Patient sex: F
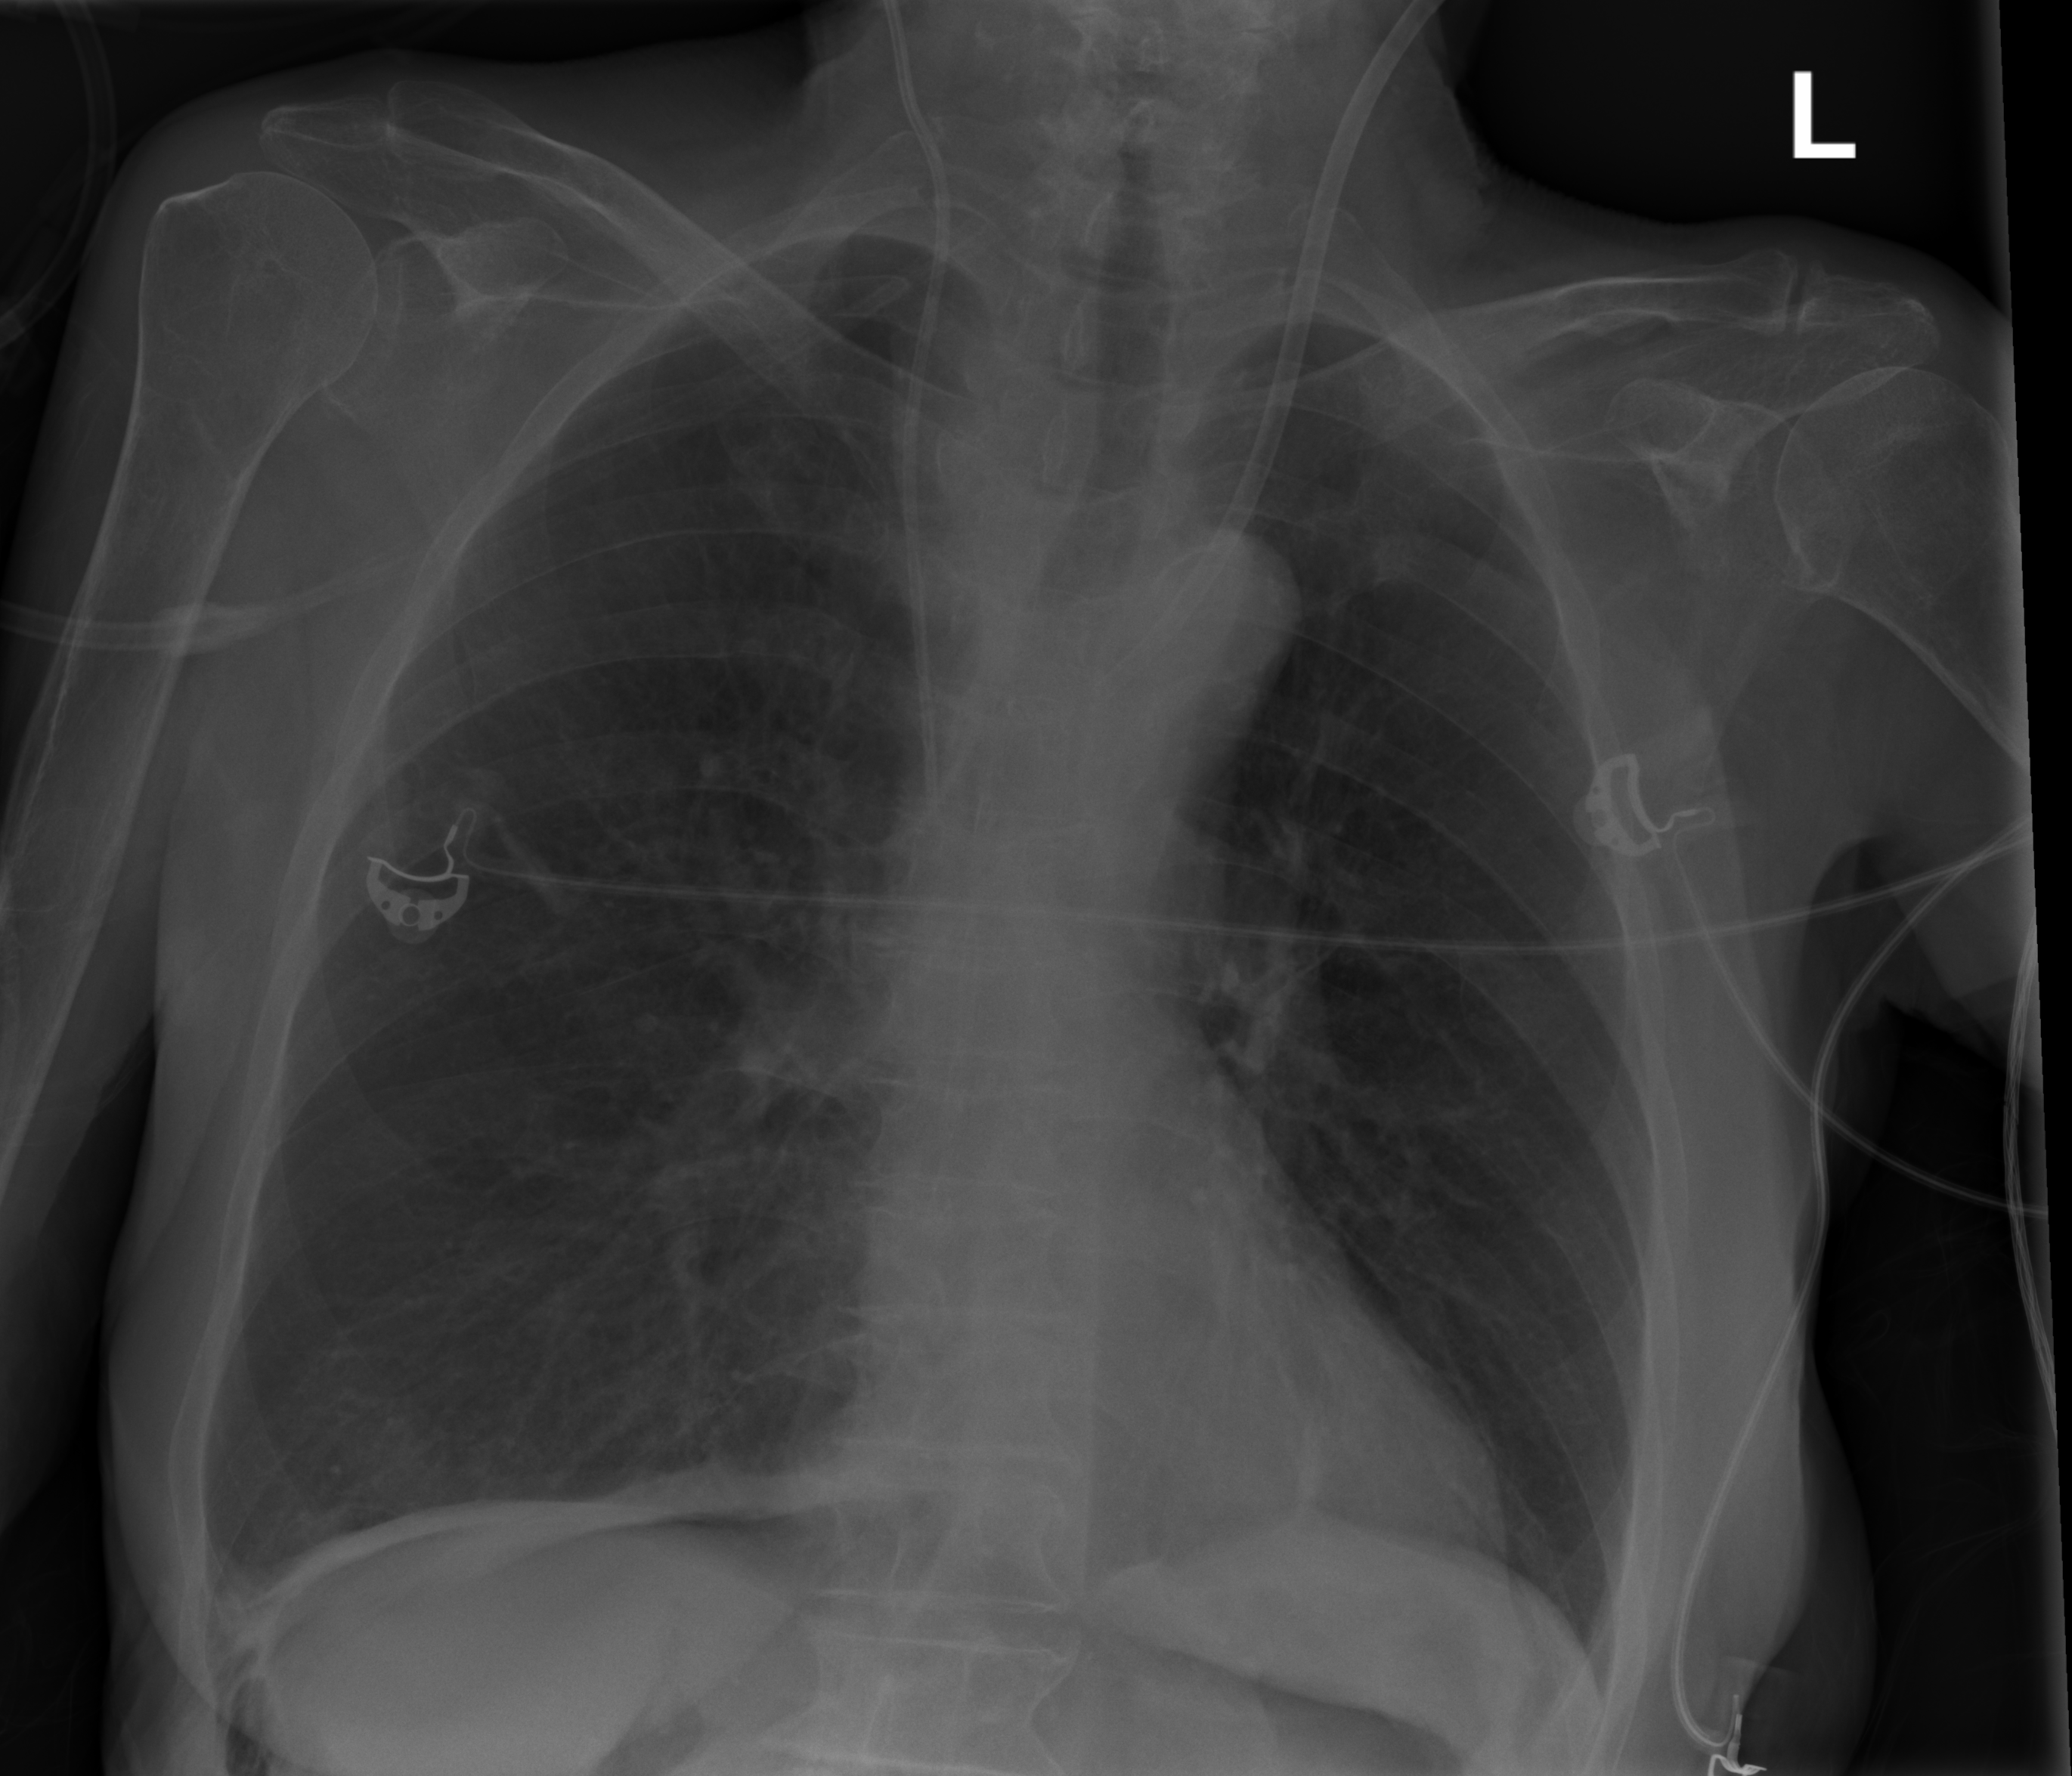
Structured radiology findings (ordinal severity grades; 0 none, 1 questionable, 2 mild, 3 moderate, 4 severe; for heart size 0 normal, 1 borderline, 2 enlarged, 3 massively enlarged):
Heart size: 0
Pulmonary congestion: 0
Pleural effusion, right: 0
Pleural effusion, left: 0
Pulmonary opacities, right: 0
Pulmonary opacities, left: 0
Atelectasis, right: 2
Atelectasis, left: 0